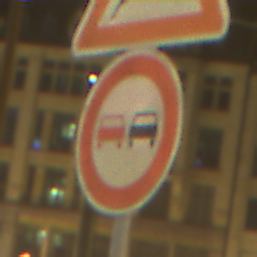
Verkehrszeichen: Ueberholverbot
Zusatzzeichen oben: WildwechselLinks
Umgebung: Outdoor, Urban
Tageszeit: Night
Wetter: Overcast
Licht: Artificial
Jahreszeit: NotSpecified
Kontrast: MediumContrast